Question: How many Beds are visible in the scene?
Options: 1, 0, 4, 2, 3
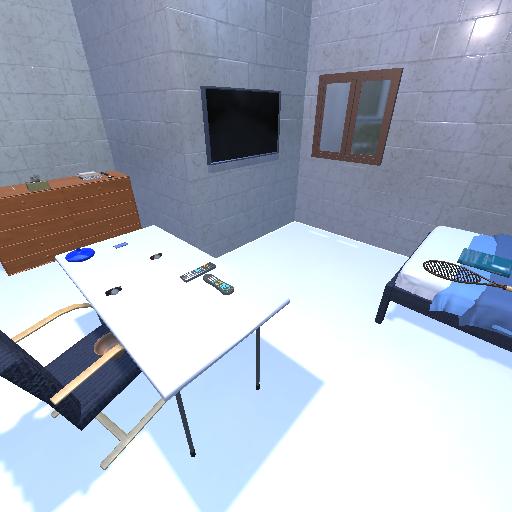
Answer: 1